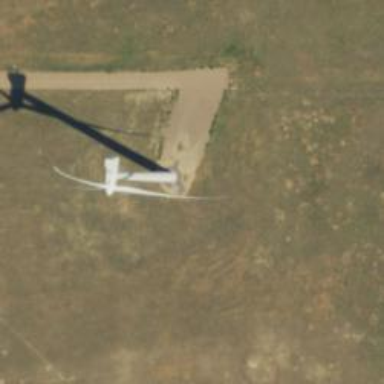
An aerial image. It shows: Wind generator powered by wind. The generator type is horizontal axis and it uses wind turbines.